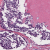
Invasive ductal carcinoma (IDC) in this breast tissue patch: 0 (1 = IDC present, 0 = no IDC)